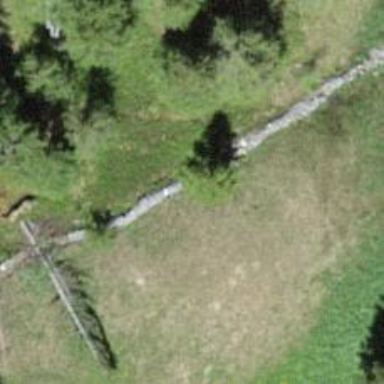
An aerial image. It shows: Dry stone wall barrier.